Interaction volume radius: 5 \u00c5
Interaction volume height: 35 \u00c5
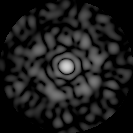
Disorder parameter: 0.8151